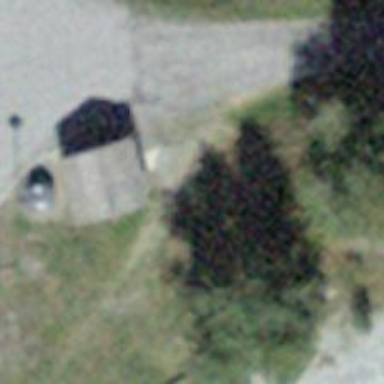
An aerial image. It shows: Post box is visible.